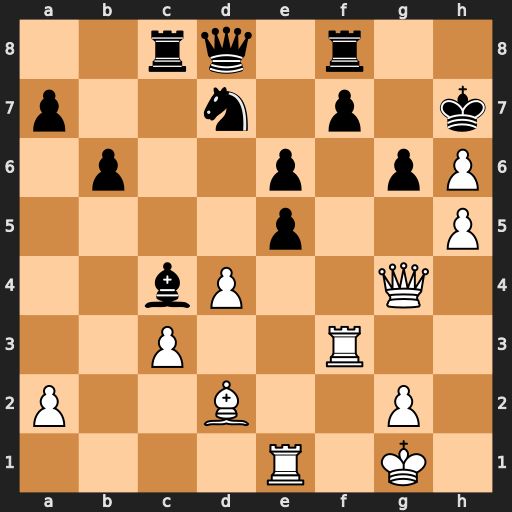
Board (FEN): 2rq1r2/p2n1p1k/1p2p1pP/4p2P/2bP2Q1/2P2R2/P2B2P1/4R1K1
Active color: w
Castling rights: -
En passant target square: -
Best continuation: Rxf7+ Rxf7 Qxg6+ Kh8 Qxf7 Qf6 Qxd7